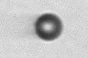
Label: bead